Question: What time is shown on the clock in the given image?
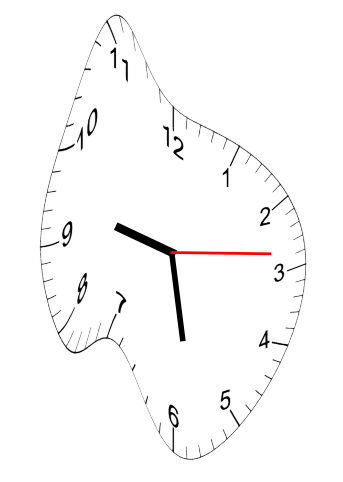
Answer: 09:28:14